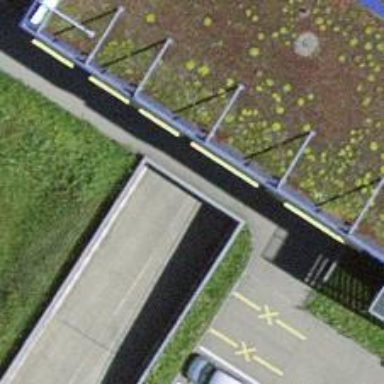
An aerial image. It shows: Parking exit facility.